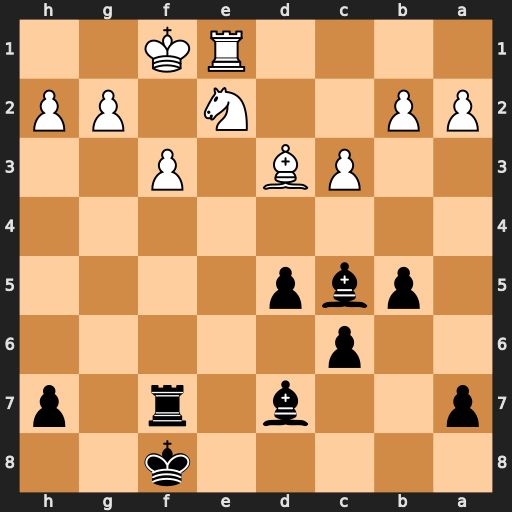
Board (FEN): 5k2/p2b1r1p/2p5/1pbp4/8/2PB1P2/PP2N1PP/4RK2
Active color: b
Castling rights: -
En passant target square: -
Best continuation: Rxf3+ gxf3 Bh3#